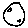
Label: moon